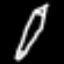
Label: pencil